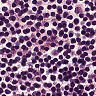
Metastatic tissue present: no